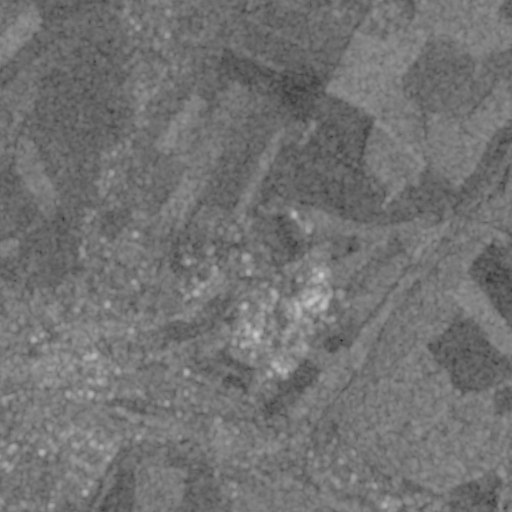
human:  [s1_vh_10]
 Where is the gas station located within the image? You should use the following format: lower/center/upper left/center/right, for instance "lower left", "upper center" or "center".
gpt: The gas station is located in the center of the image.
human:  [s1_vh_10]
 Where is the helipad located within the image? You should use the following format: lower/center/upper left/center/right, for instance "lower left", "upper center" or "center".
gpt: The helipad is located in the center left of the image.
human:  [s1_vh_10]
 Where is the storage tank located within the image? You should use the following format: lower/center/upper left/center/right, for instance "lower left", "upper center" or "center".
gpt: The storage tank is located in the upper center of the image.
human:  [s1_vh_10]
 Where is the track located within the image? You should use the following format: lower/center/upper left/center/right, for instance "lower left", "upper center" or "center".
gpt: The track is located in the center of the image.
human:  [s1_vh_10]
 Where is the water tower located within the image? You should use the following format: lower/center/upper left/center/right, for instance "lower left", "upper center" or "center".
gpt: The water tower is located in the center of the image.
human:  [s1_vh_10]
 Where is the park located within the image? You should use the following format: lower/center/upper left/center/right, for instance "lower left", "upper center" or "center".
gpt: There is no park in the image.

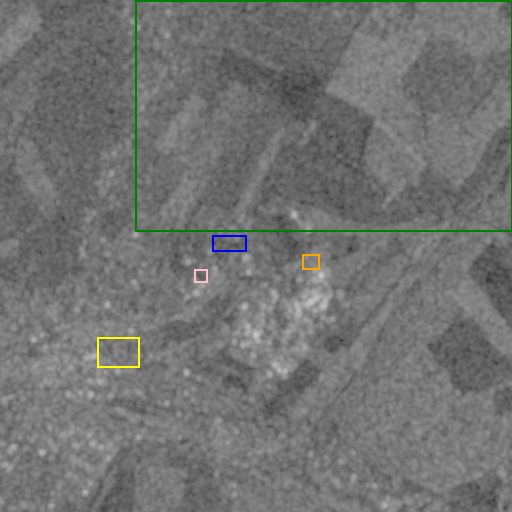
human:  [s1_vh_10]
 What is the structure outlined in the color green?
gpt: The structure outlined in green is a crop field.
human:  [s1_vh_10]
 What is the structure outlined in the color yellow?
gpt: The structure outlined in yellow is a park.
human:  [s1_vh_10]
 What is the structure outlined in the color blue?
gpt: The structure outlined in blue is a parking lot.
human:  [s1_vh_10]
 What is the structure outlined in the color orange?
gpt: The structure outlined in orange is a power substation.
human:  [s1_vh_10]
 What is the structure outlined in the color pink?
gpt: The structure outlined in pink is a track.
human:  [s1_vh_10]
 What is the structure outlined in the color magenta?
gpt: There is no magenta outline.